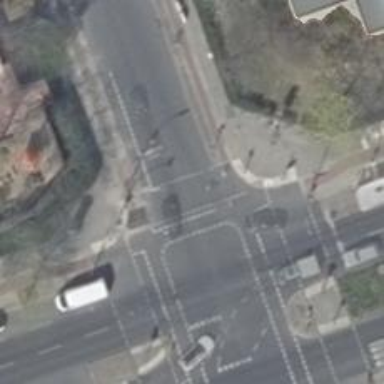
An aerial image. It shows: Road crossing with traffic signals.